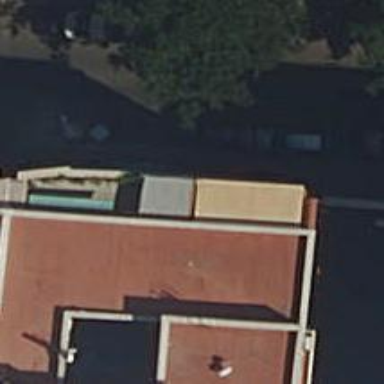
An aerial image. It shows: Cafe.